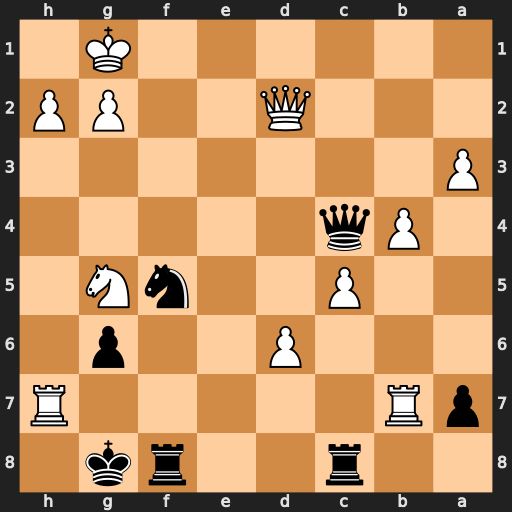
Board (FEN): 2r2rk1/pR5R/3P2p1/2P2nN1/1Pq5/P7/3Q2PP/6K1
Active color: b
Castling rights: -
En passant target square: -
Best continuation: Qf1+ Kxf1 Ng3+ Ke1 Rf1#